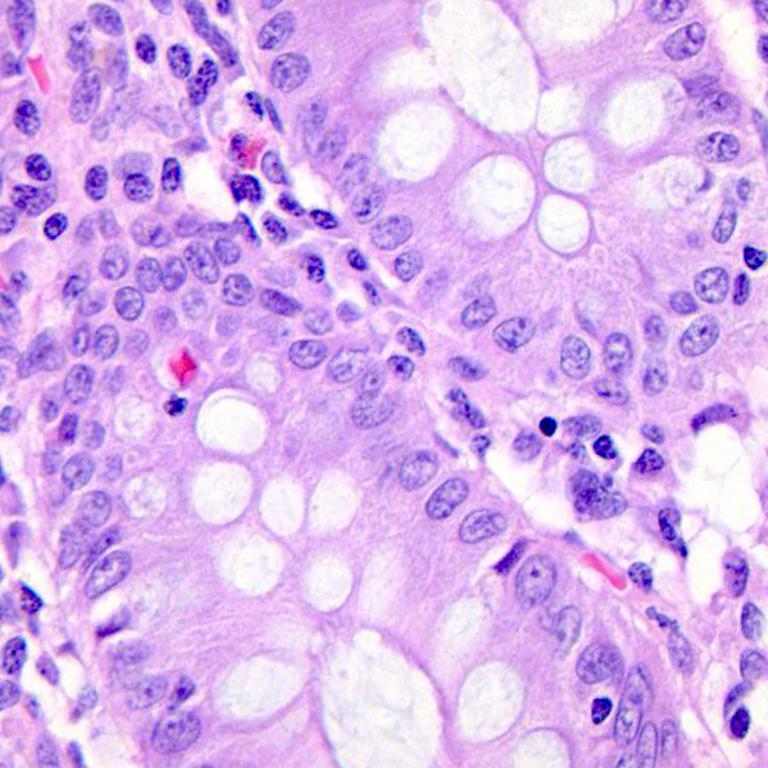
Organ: colon
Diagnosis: benign